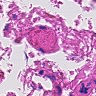
Metastatic tissue present: no